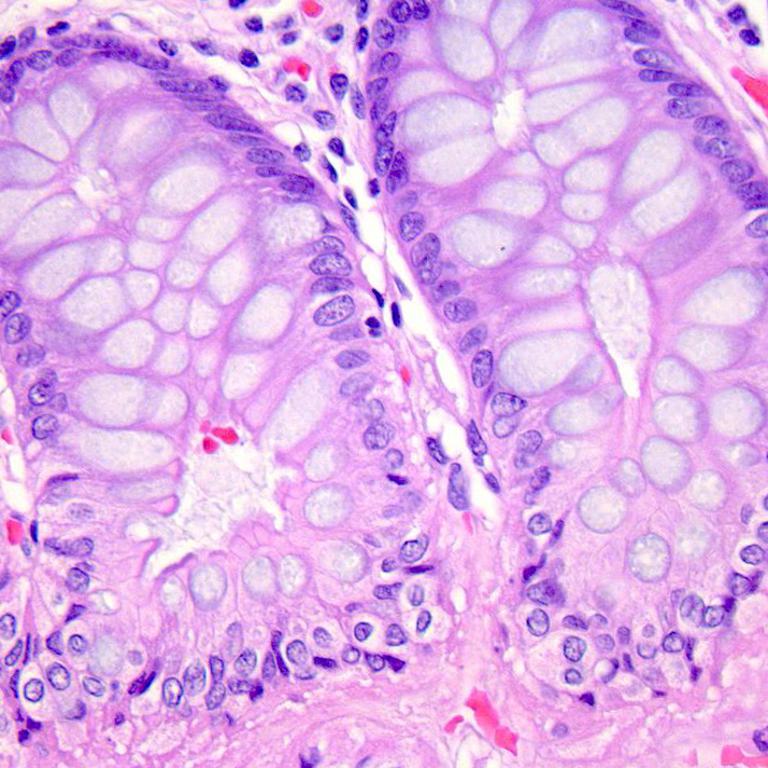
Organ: colon
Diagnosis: benign